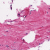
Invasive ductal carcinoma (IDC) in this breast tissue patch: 0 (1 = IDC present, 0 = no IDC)